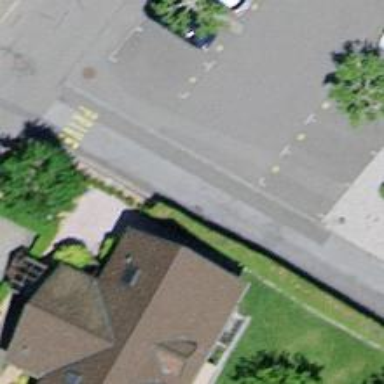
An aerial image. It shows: Road serving as parking aisle.